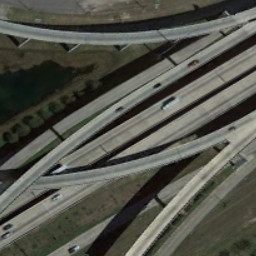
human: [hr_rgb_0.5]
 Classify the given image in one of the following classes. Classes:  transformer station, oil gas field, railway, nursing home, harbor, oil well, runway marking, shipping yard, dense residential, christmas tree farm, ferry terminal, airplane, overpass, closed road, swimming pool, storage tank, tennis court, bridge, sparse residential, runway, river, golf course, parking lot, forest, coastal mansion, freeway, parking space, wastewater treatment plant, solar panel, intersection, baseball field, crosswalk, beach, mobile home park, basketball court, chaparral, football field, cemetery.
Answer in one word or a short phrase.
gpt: overpass